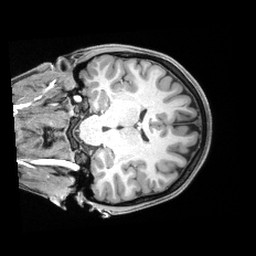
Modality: T1w
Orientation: coronal
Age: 20
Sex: female
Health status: healthy
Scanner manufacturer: siemens
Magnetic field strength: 3 T
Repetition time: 2.4 s
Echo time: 0.00194 s